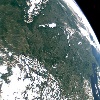
Label: land